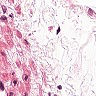
Metastatic tissue present: no